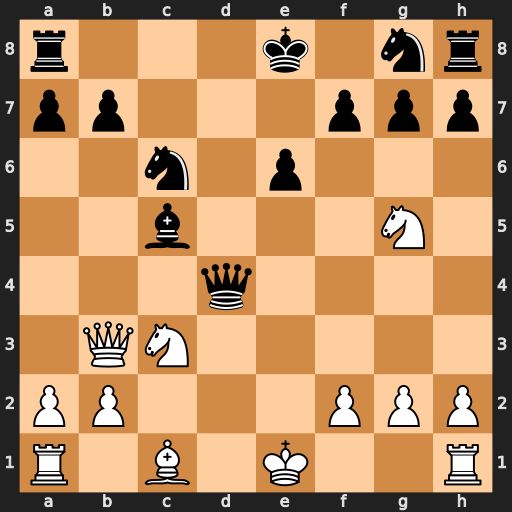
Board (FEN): r3k1nr/pp3ppp/2n1p3/2b3N1/3q4/1QN5/PP3PPP/R1B1K2R
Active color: w
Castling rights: KQkq
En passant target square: -
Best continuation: Be3 Qb4 Bxc5 Qxb3 axb3